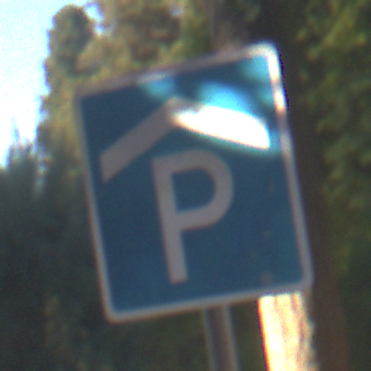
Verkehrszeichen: Parkhaus
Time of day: MorningAfternoon
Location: Outdoor (Suburban)
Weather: Clear
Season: NotSpecified
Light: Natural